Aerial crown-view tile of a tropical tree (Barro Colorado Island, Panama), acquired 20250317:
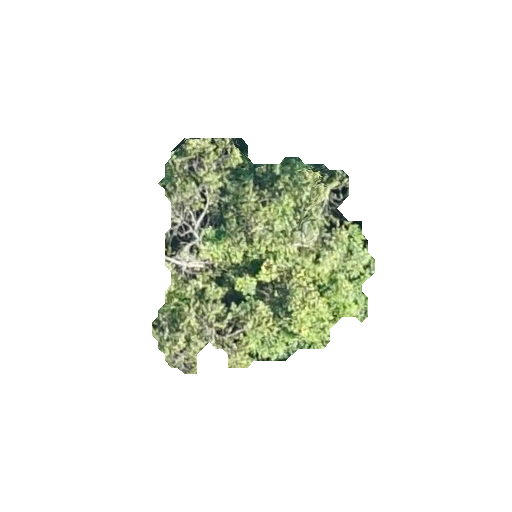
Species: Quararibea stenophylla
GBIF accepted scientific name: Quararibea stenophylla
Crown area: 56.486 m²